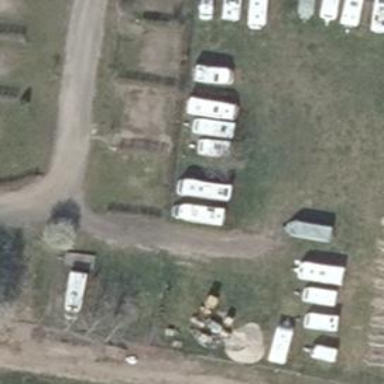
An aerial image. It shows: Camping pitch for tourists.